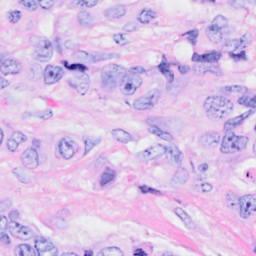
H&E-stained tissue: Breast